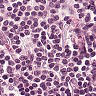
Metastatic tissue present: no